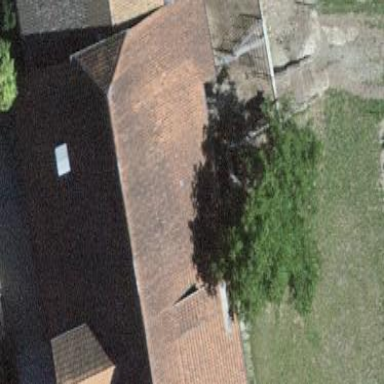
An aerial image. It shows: Farm building.